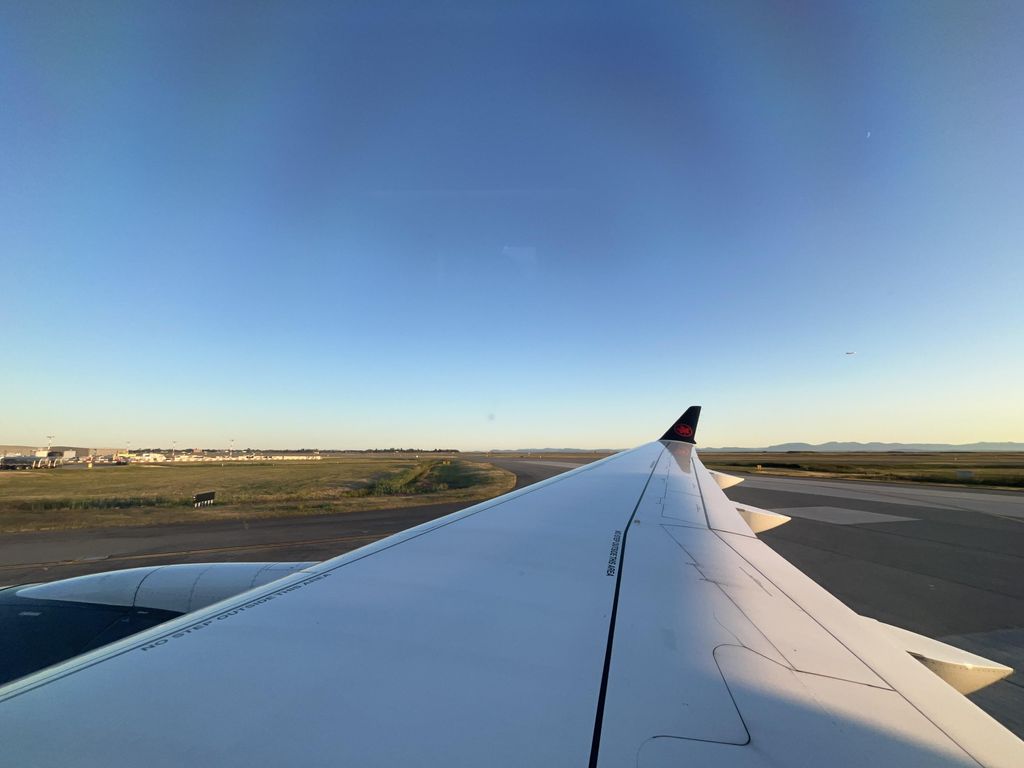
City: vancouver